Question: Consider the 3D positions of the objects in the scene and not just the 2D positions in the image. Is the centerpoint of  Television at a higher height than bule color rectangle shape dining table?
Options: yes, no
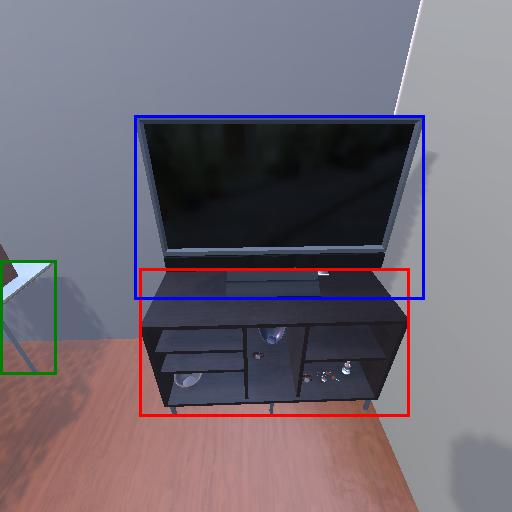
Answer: yes